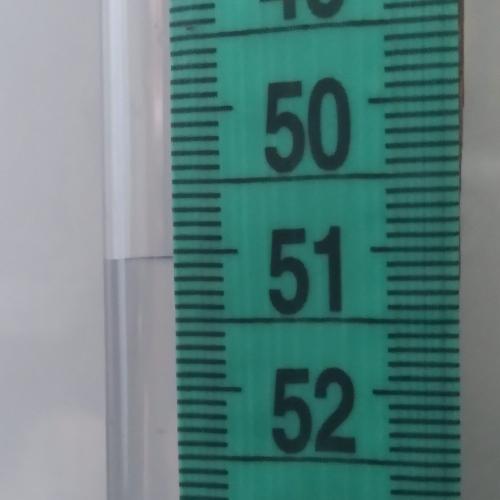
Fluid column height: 51.0 cm